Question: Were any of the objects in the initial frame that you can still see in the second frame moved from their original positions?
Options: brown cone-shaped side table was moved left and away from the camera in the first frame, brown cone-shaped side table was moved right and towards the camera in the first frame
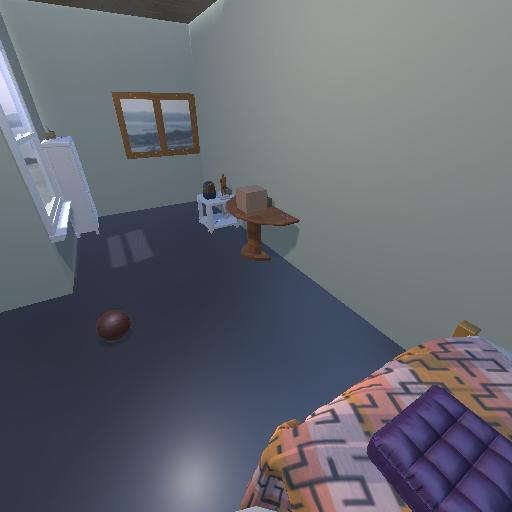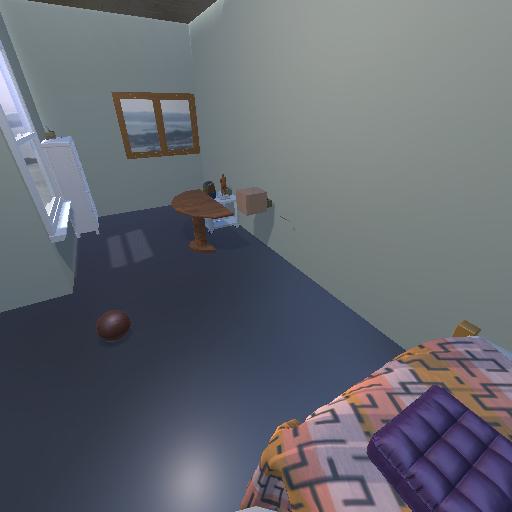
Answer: brown cone-shaped side table was moved left and away from the camera in the first frame